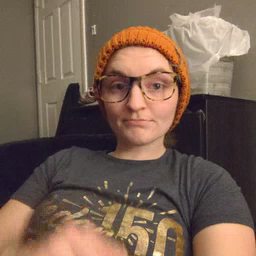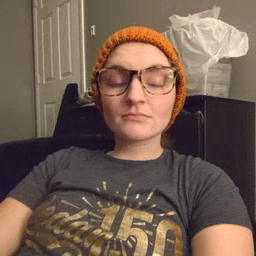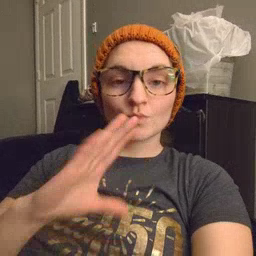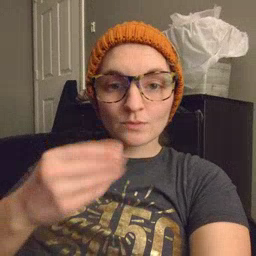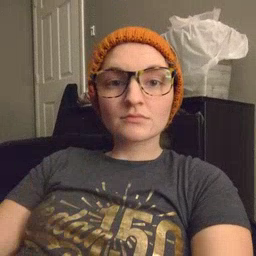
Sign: story